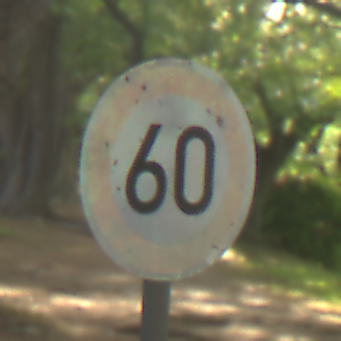
Verkehrszeichen: Geschwindigkeit60
Umgebung: Outdoor, RoadRail
Tageszeit: MorningAfternoon
Wetter: Clear
Licht: Natural
Jahreszeit: NotSpecified
Kontrast: LowContrast